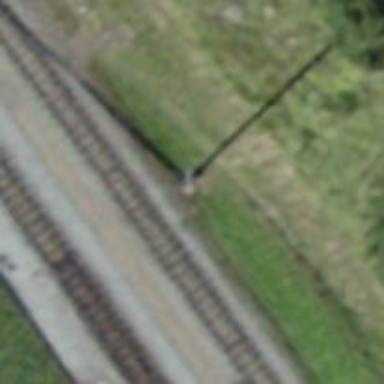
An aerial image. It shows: Power pole.